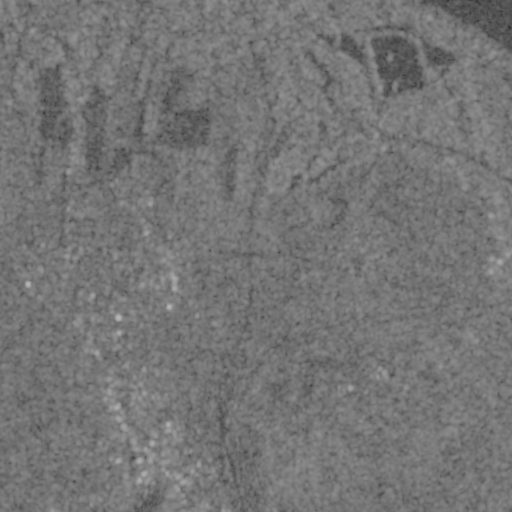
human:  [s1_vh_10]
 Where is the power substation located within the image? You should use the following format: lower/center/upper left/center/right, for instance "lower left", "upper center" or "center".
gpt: The power substation is located in the left of the image.
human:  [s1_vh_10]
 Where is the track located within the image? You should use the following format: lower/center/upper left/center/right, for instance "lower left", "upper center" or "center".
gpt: The track is located in the lower left of the image.
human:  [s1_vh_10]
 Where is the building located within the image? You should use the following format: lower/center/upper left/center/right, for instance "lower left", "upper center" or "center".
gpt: There is no building in the image.

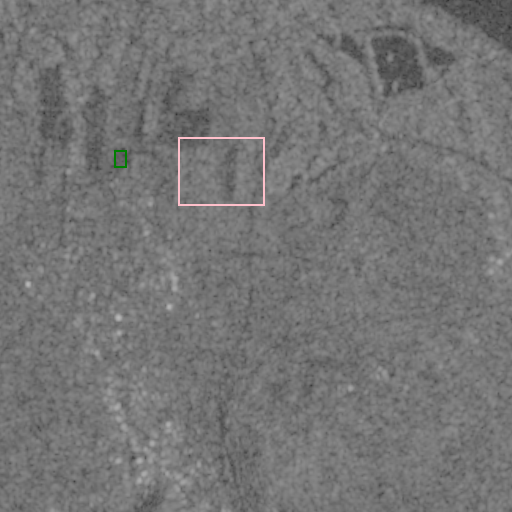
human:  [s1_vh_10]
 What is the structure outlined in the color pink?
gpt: The structure outlined in pink is a crop field.
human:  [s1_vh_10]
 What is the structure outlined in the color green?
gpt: The structure outlined in green is a park.
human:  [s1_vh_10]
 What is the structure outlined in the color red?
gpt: There is no red outline.